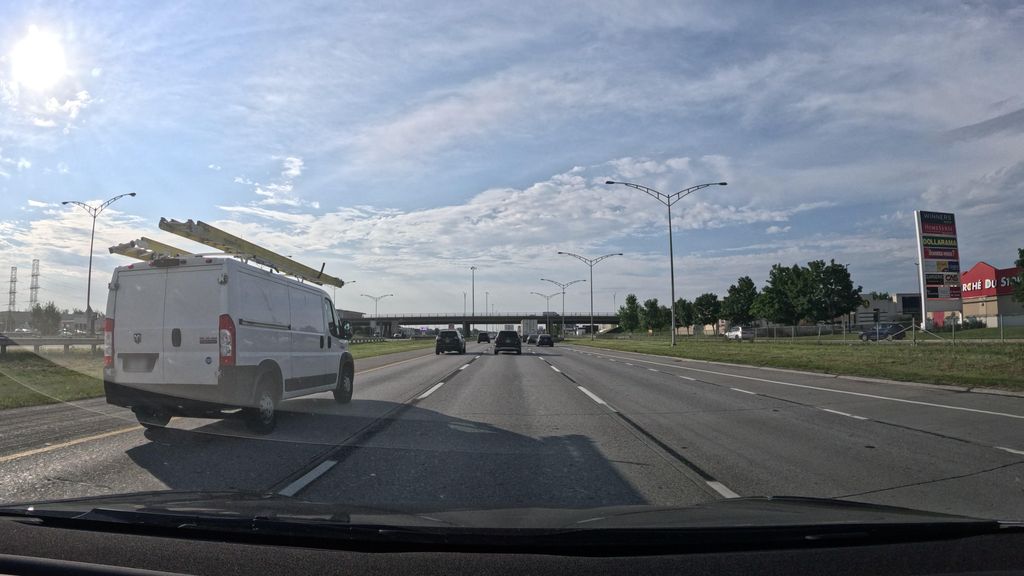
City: montreal